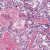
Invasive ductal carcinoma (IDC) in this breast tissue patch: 1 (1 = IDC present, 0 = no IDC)